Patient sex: M
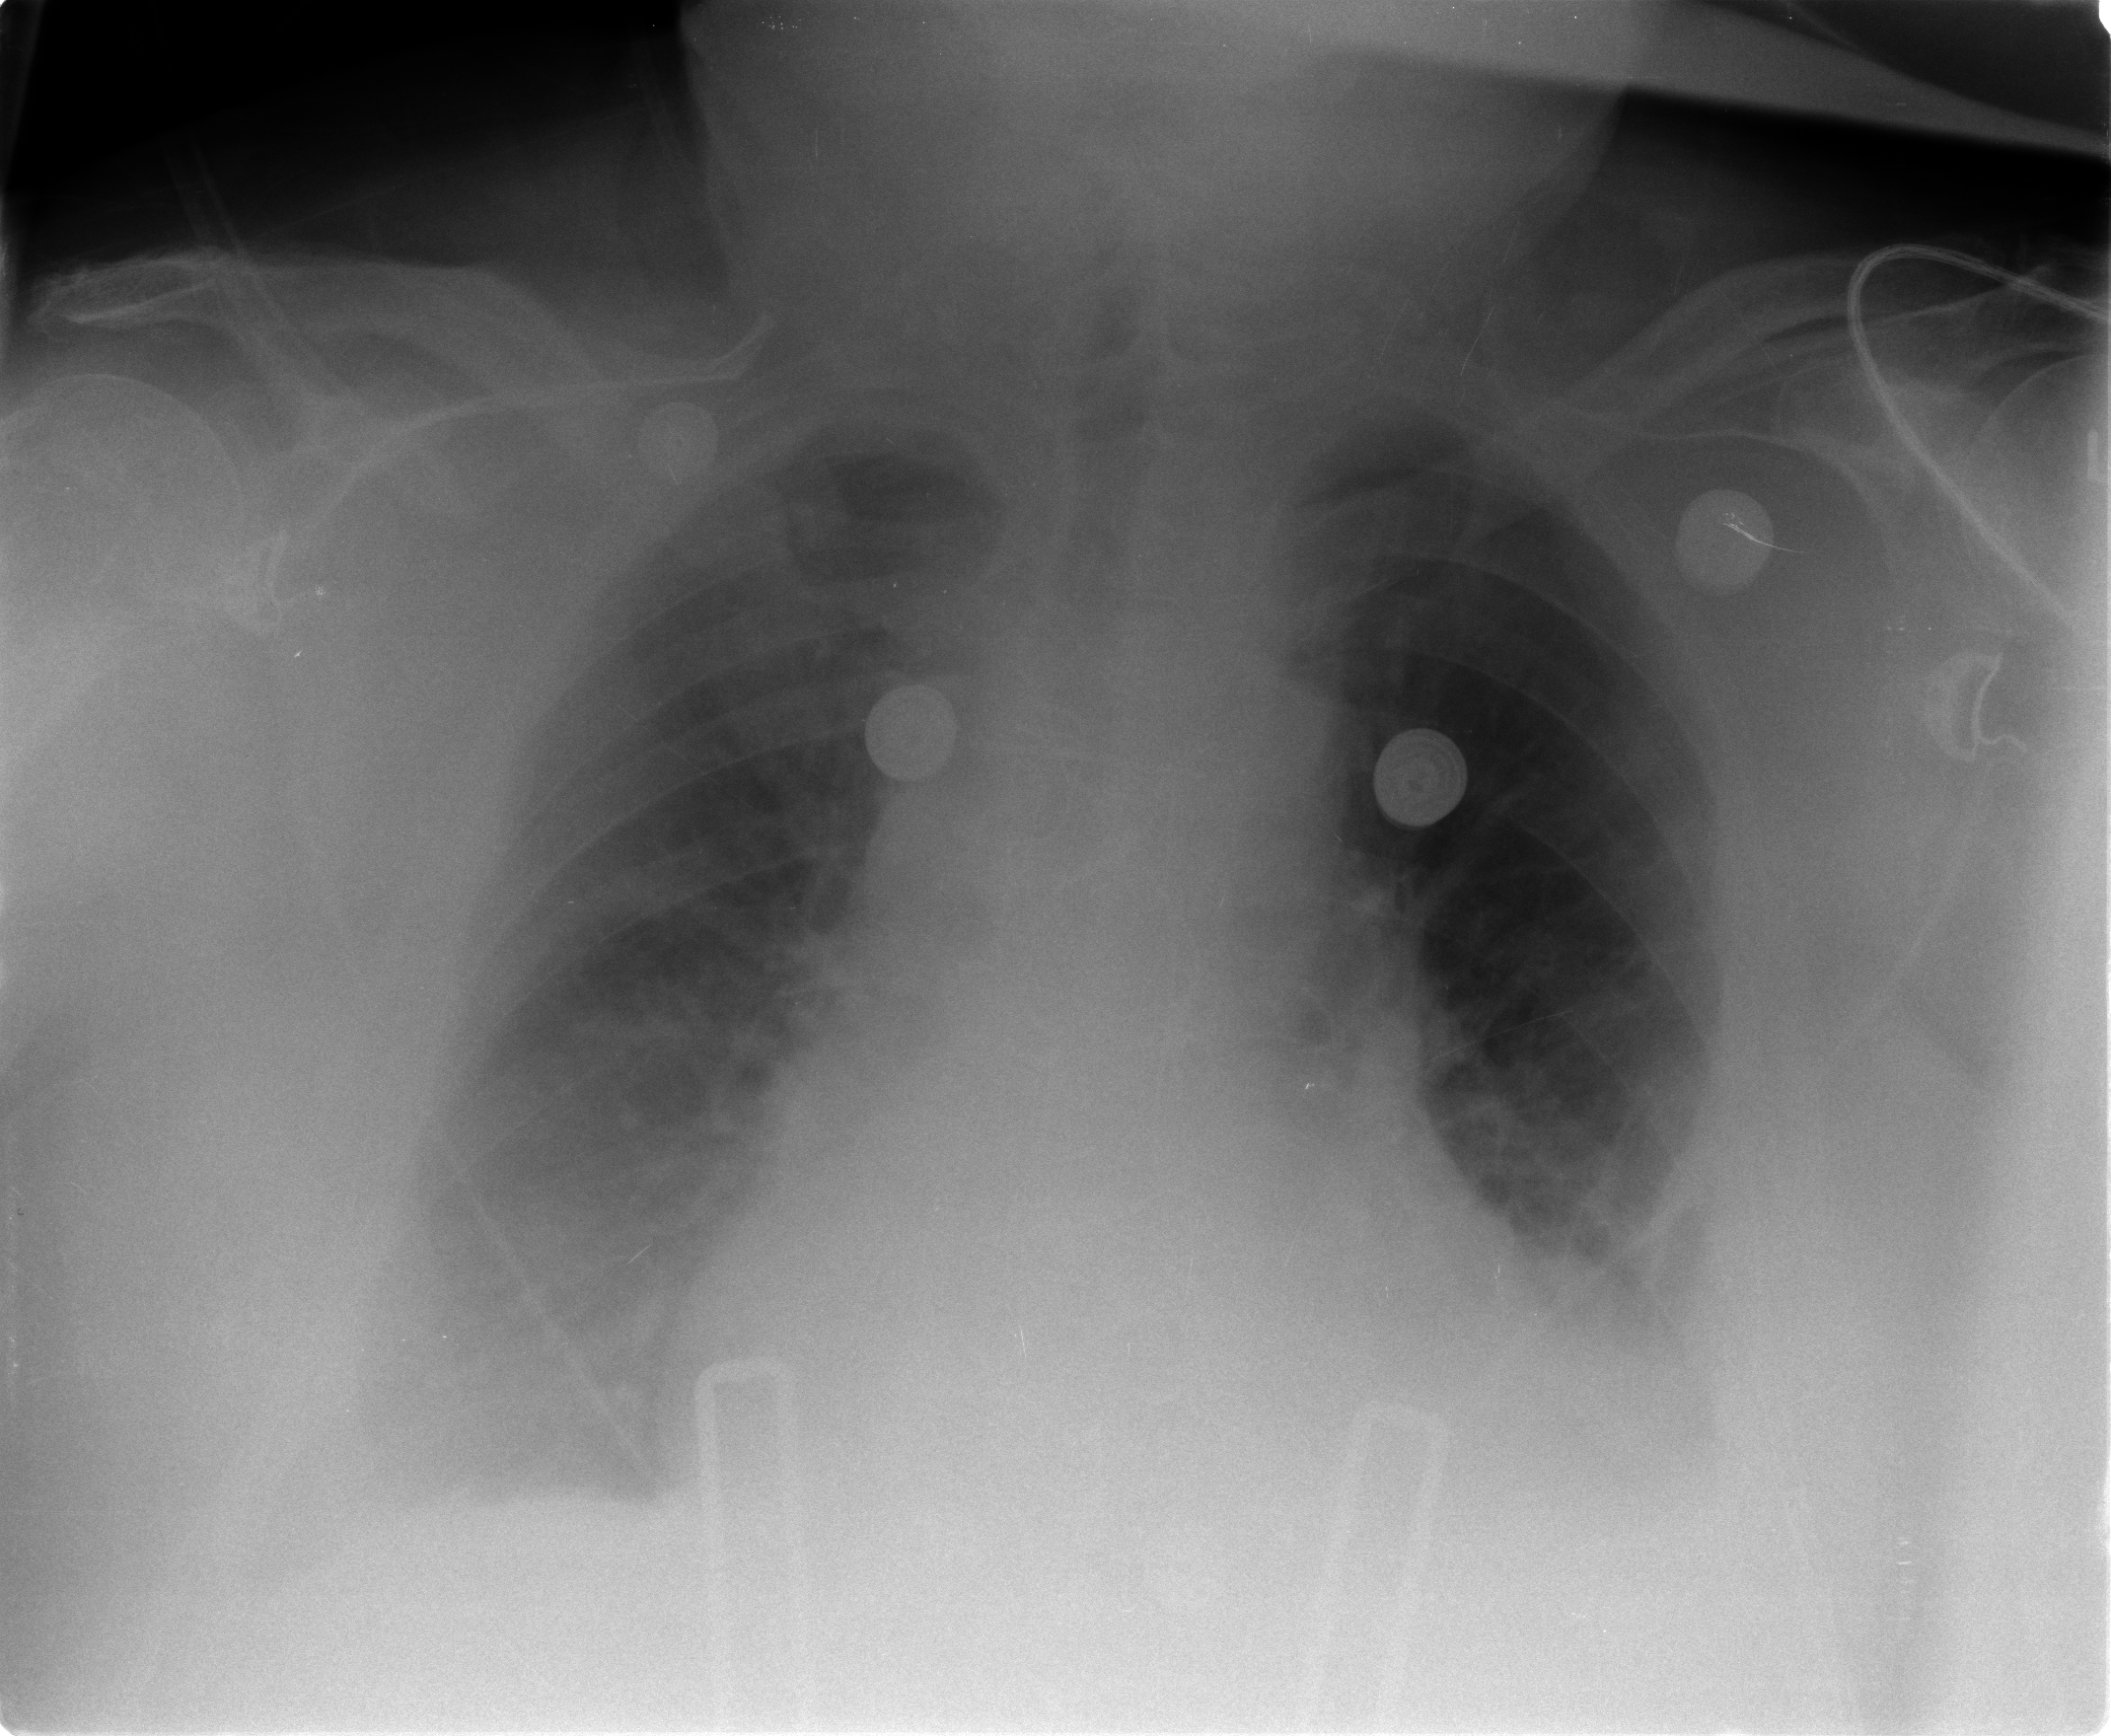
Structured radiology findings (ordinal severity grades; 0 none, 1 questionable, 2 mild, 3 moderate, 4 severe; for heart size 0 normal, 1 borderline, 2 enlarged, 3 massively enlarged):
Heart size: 2
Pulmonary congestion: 2
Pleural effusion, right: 2
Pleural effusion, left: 2
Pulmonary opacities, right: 1
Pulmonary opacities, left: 0
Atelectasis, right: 2
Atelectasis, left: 2